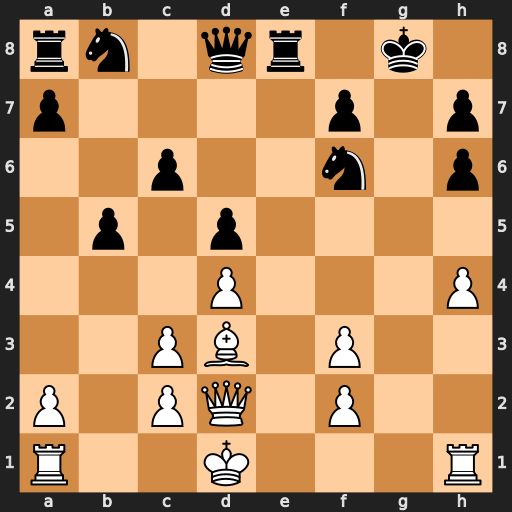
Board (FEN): rn1qr1k1/p4p1p/2p2n1p/1p1p4/3P3P/2PB1P2/P1PQ1P2/R2K3R
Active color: w
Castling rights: -
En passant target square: -
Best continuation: Qxh6 Kh8 Rg1 Rg8 Rxg8+ Qxg8 Qxf6+